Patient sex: M
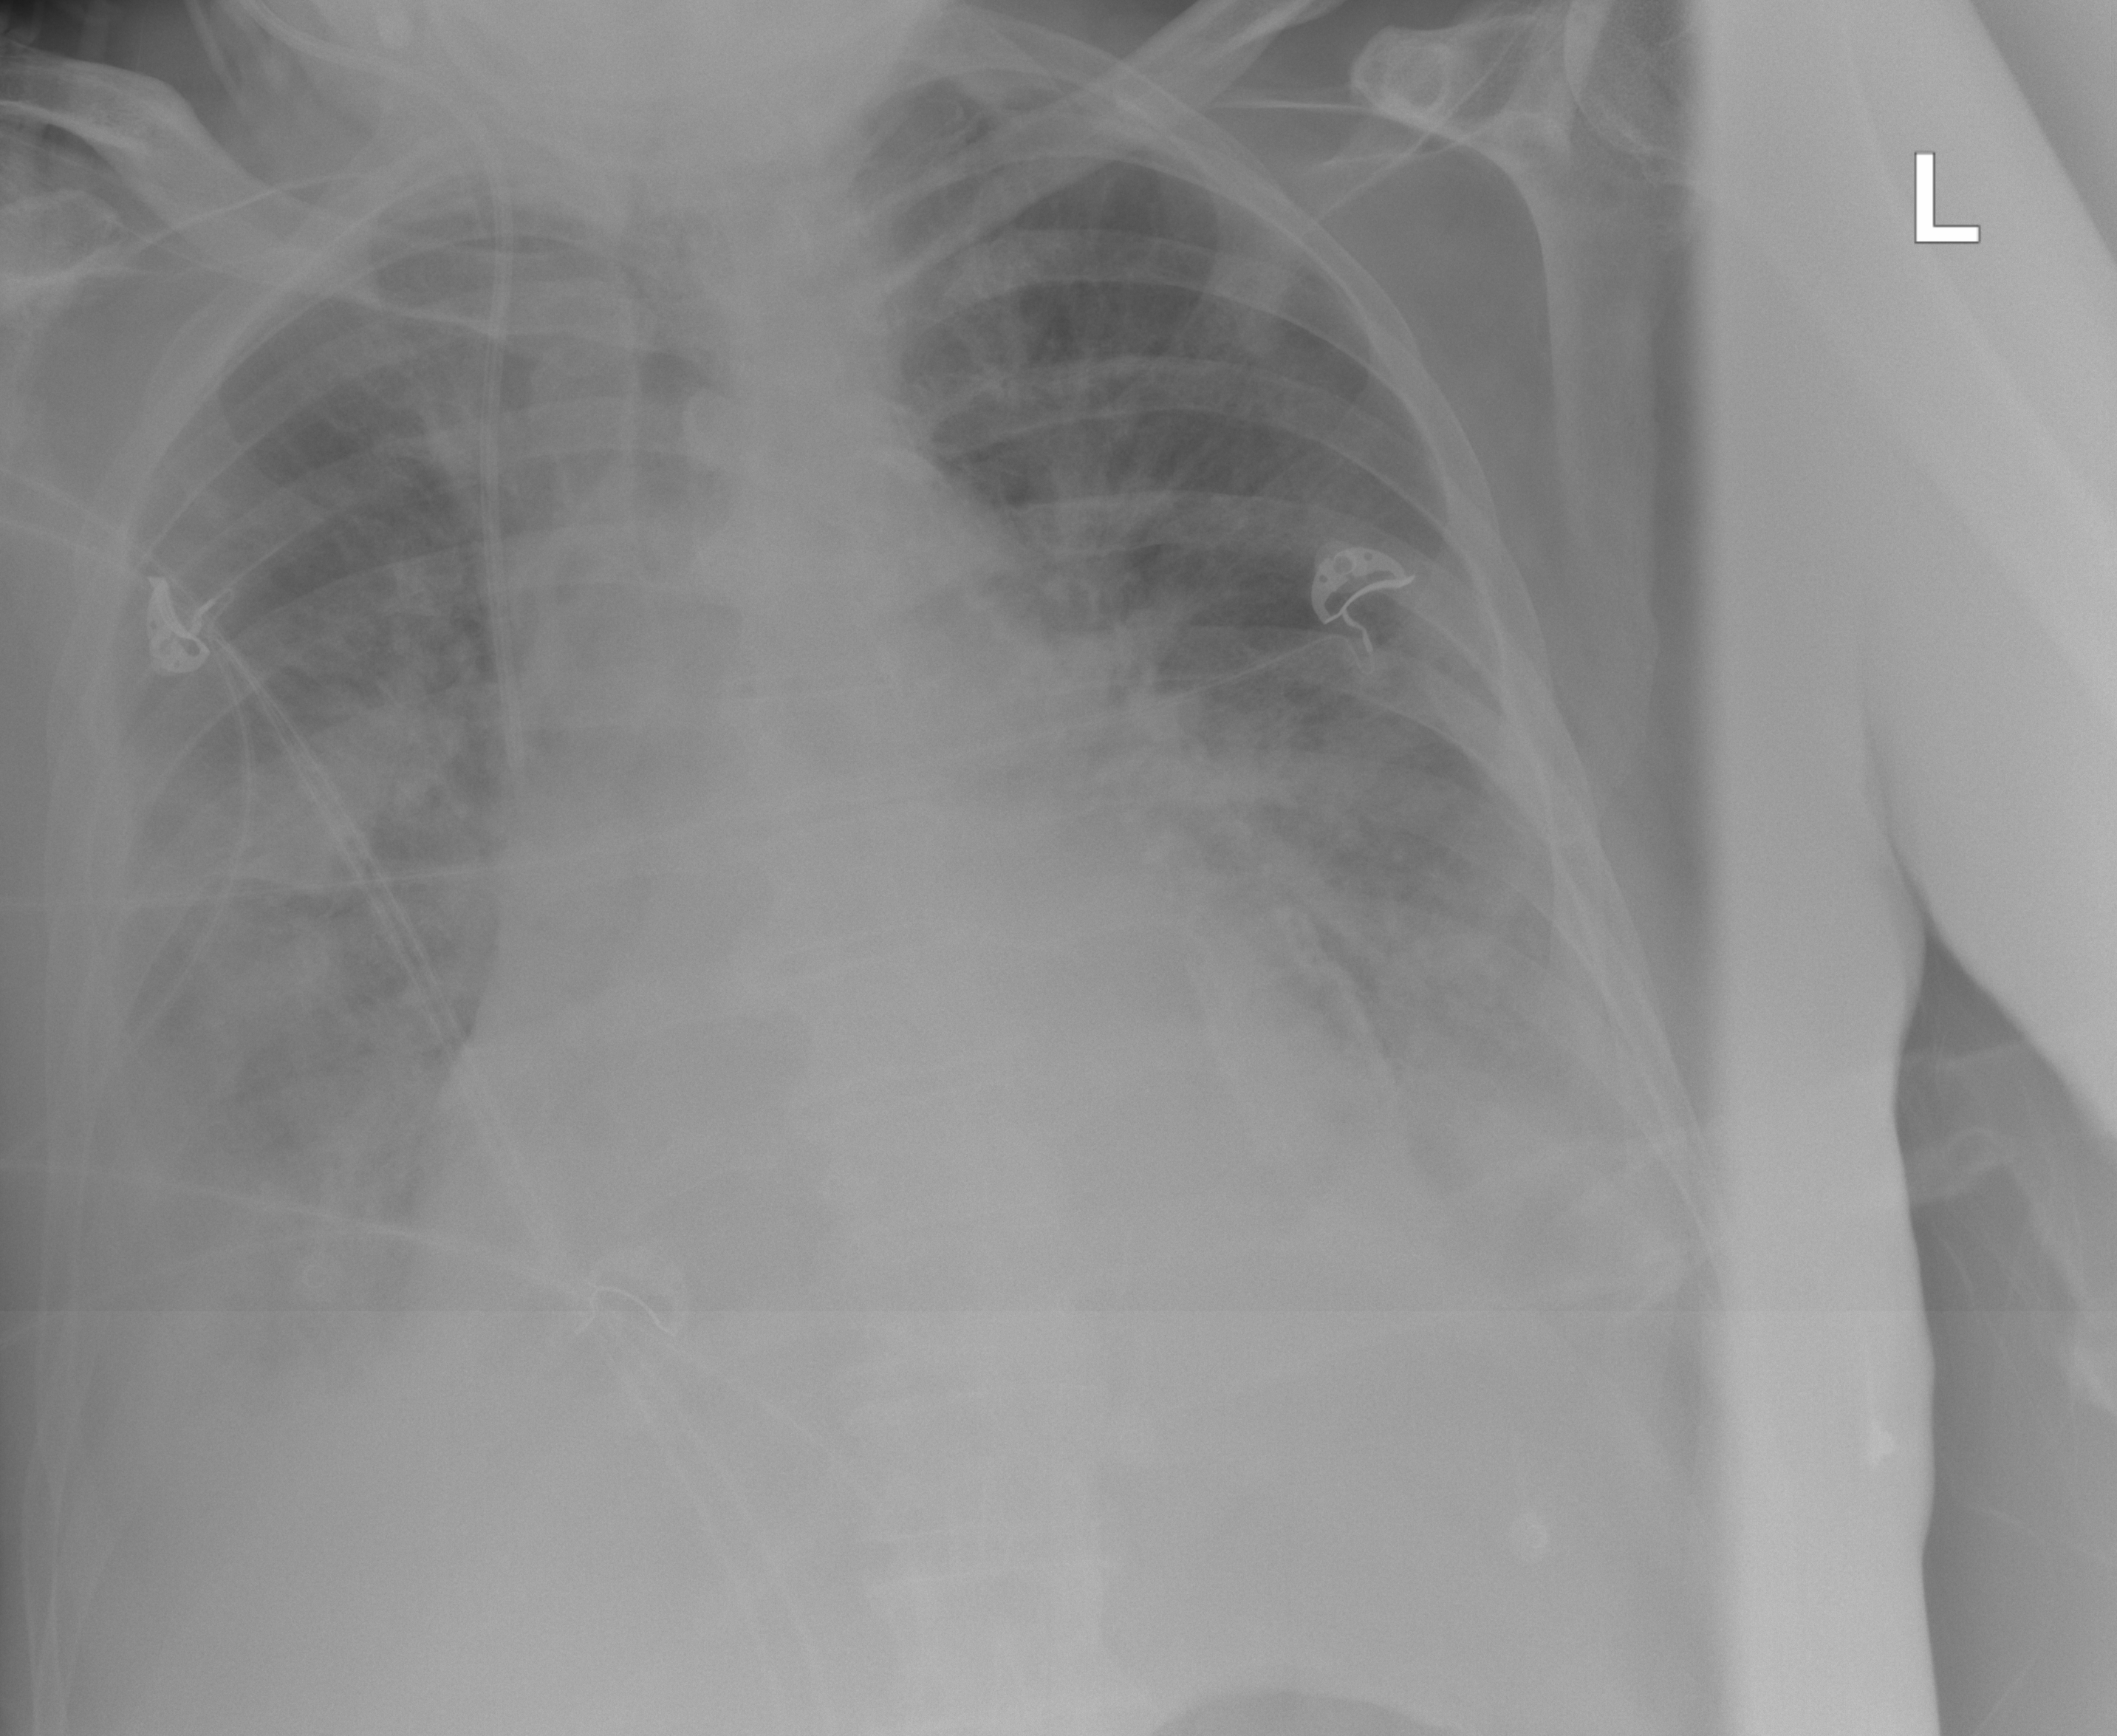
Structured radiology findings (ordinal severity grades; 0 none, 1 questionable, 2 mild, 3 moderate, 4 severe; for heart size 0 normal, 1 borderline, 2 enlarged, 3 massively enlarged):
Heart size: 2
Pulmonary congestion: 2
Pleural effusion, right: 2
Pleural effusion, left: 2
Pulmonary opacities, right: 3
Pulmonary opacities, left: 2
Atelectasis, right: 2
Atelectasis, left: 2